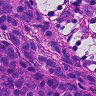
Metastatic tissue present: yes